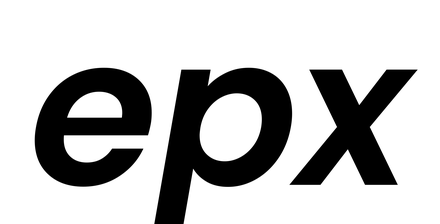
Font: Poppins-SemiBoldItalic